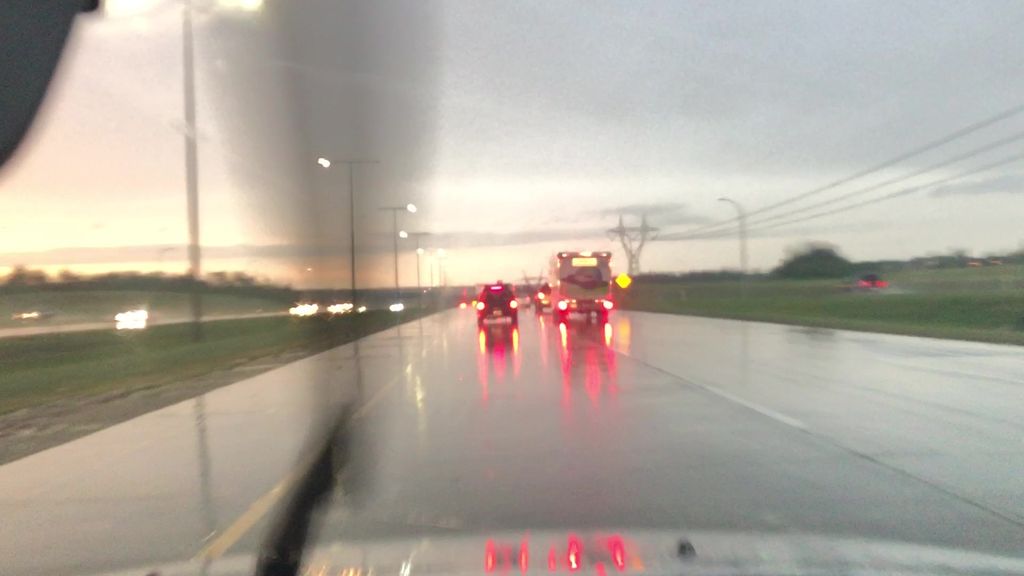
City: edmonton